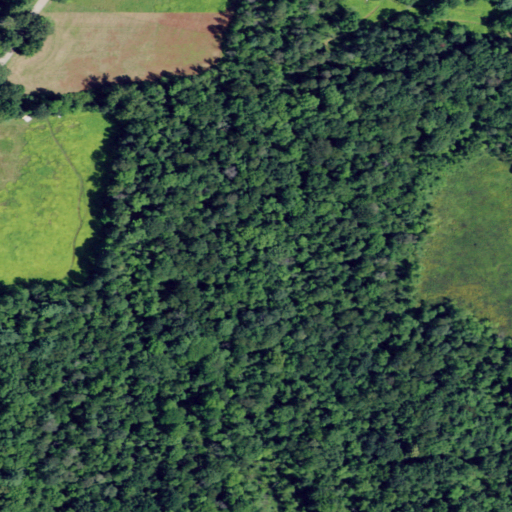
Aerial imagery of island in New York named Galusha Island containing woody wetlands, pasture, low intensity development, open development, open water, and grassland